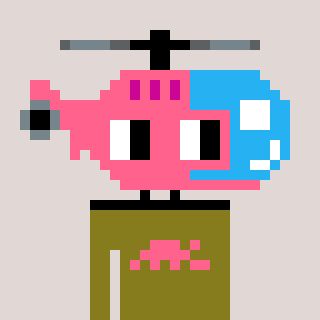
a pixel art character with square pink glasses, a helicopter-shaped head and a gunk-colored body on a warm background